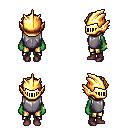
a pixel art fantasy rpg character, female body template, orc, green skin, steel chest armor, gold greaves, blonde curly afro hairstyle, gold helm, bracelets, maroon shoes, four views (front, back, left, right), 2x2 character sprite sheet, small pixel art, hard edges, no anti-aliasing